Question: Is giving error when I'm putting in my modal "?" beside my decimal variable
Model:
'''
[Display(Name = "Valor Pago:")]
public decimal? decLancamentoReceitaDespesaValorPago { get; set; }
'''
When I put any value in the field with the mask value of Brazil, the following error occurs:
> "The value '1.111,11' is not valid for Valor Pago.:" ?
This error does not happen if the decimal field is mandatory, does anyone know what is happening? I can not leave my decimal field allowing null?

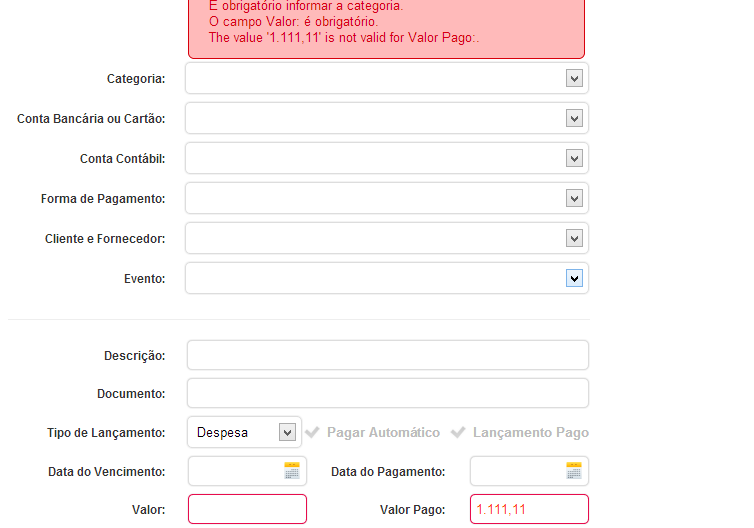
Answer: The error message you are getting does not have anything to do with the 'decimal' value being 'null' or not. It has to do with mask value of Brazil you are using. You need to create your own custom model binder for decimal in order to fix that issue. This post will point you into the right direction (coincidently, the post is also about Brazil):
<URL>